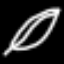
Label: leaf